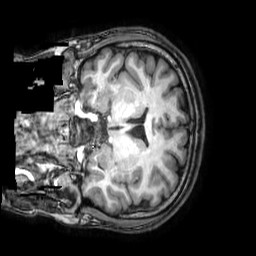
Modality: T1w
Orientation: coronal
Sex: male
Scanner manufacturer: philips
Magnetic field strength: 3 T
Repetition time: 0.008184 s
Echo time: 0.00374 s